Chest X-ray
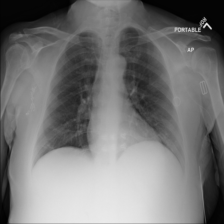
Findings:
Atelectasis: negative
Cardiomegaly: negative
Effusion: negative
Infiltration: negative
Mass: negative
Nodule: negative
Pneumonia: negative
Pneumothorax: negative
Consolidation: negative
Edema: negative
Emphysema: negative
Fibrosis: negative
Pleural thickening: negative
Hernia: negative